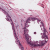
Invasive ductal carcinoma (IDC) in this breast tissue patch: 0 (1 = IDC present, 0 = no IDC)